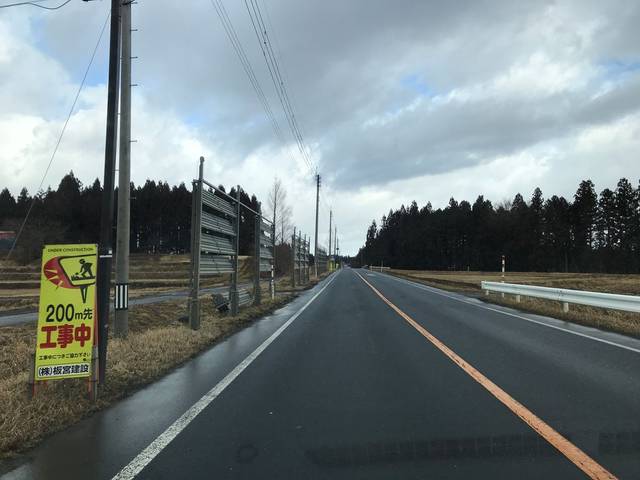
Region: Japan
Coordinates: 39.093, 141.051